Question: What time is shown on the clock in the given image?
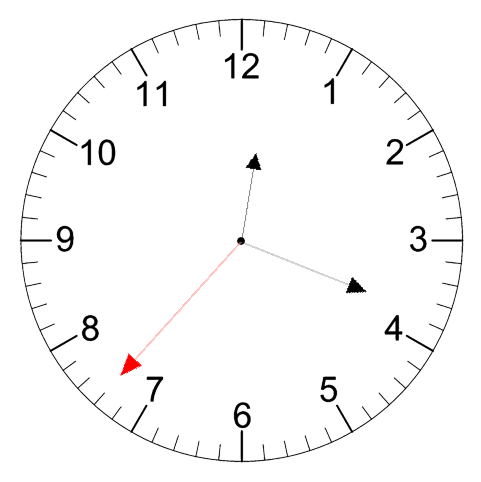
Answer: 12:18:37